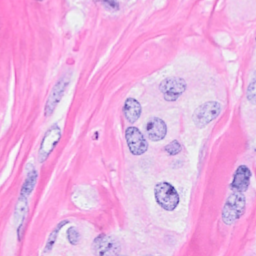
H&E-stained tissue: Breast